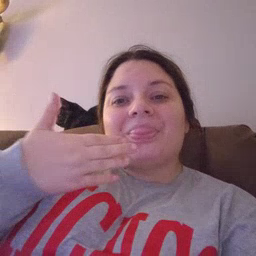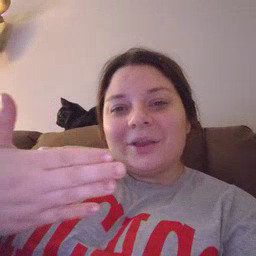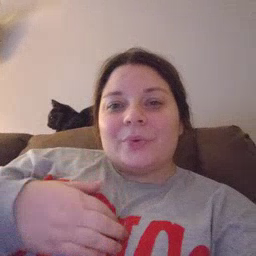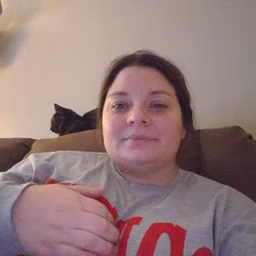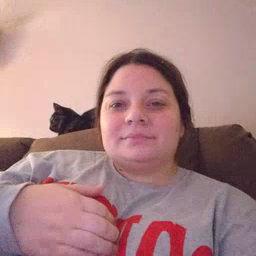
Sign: thankyou